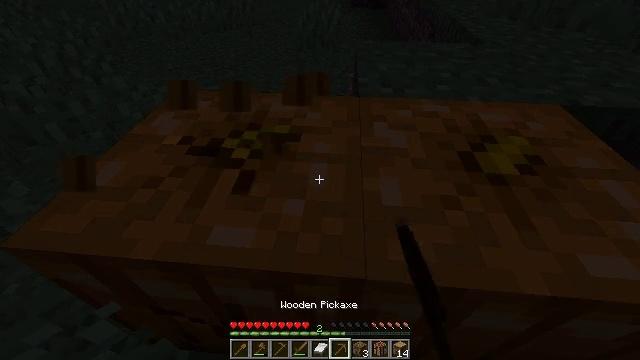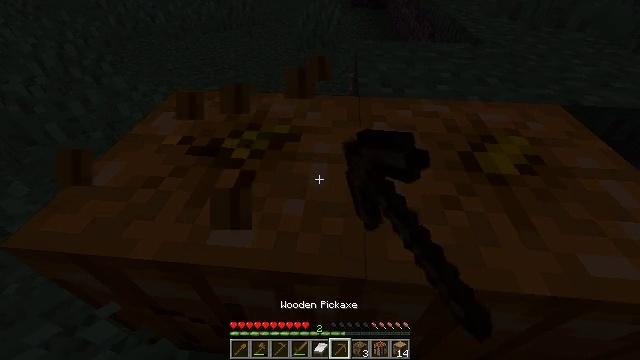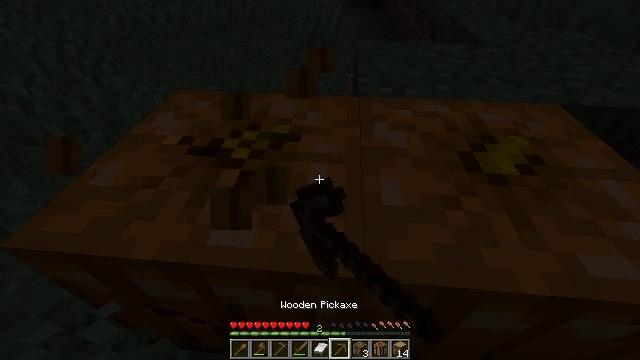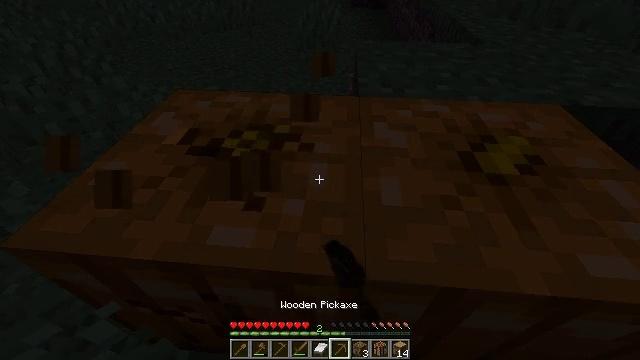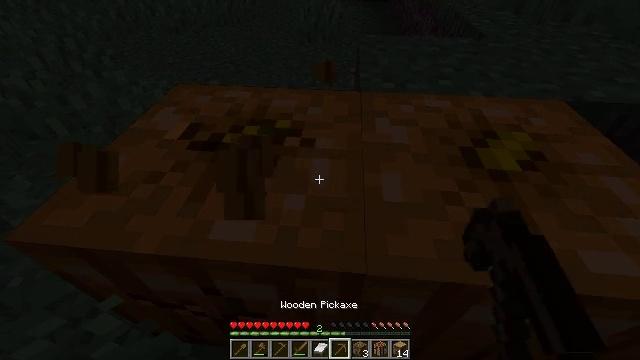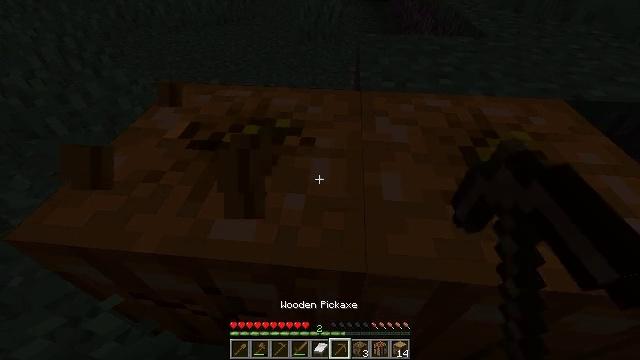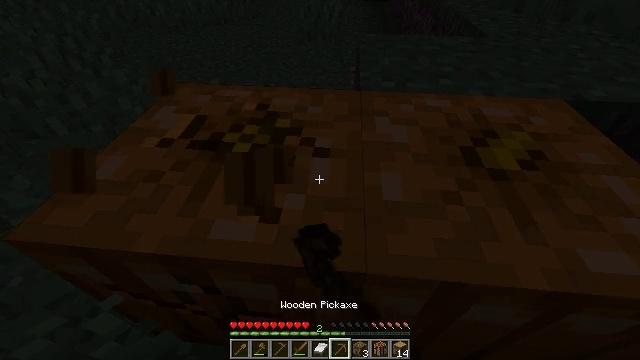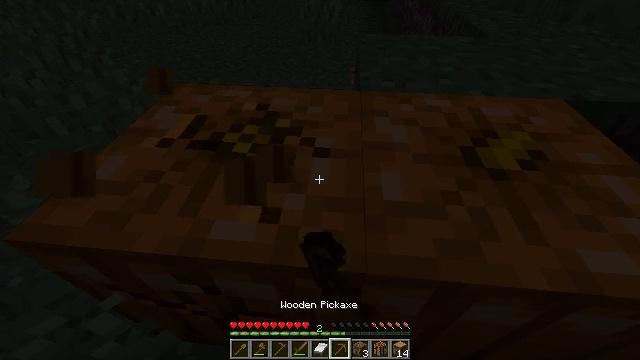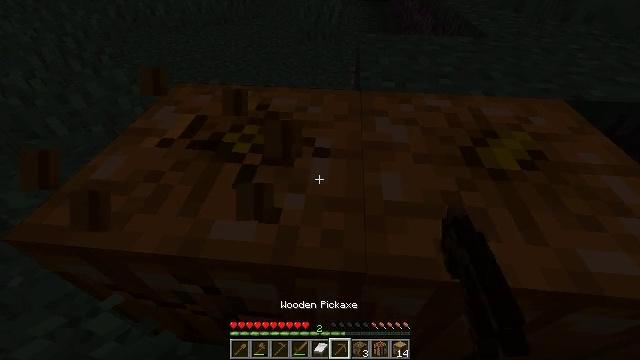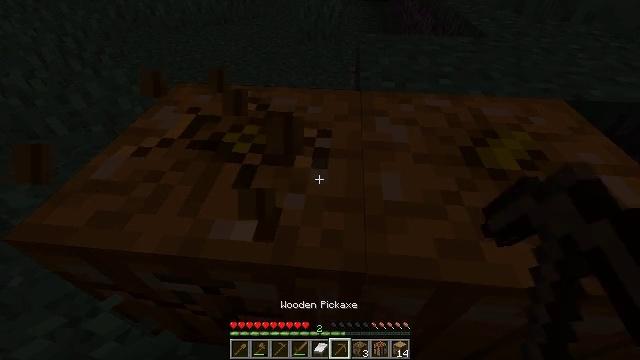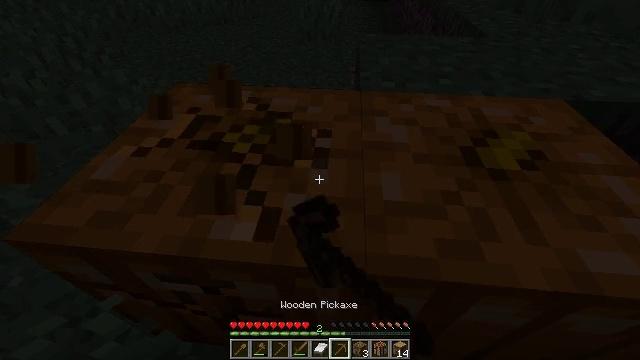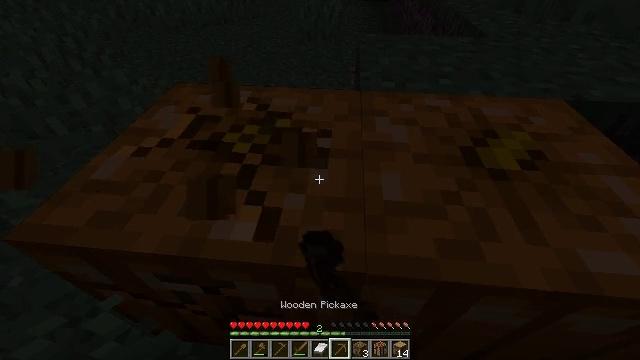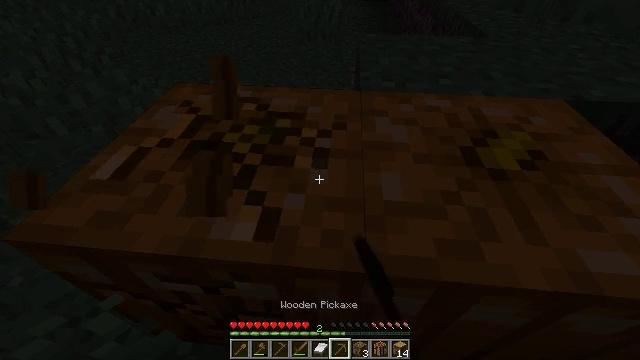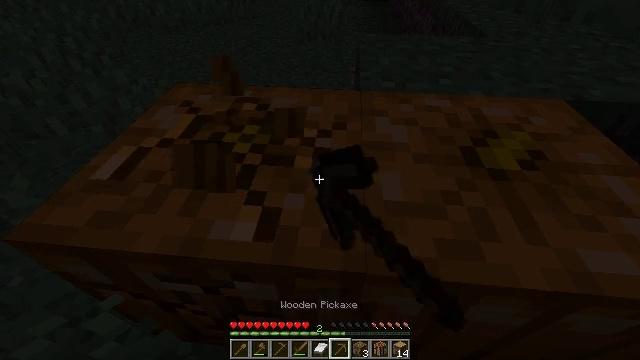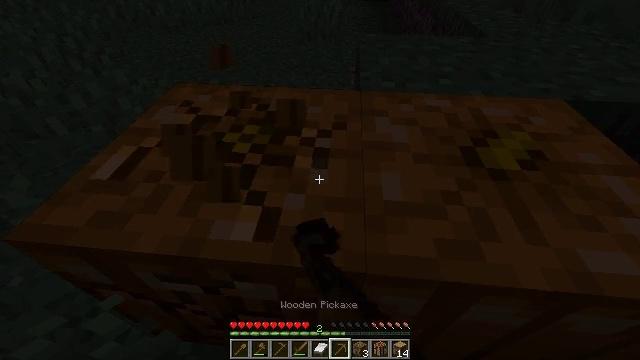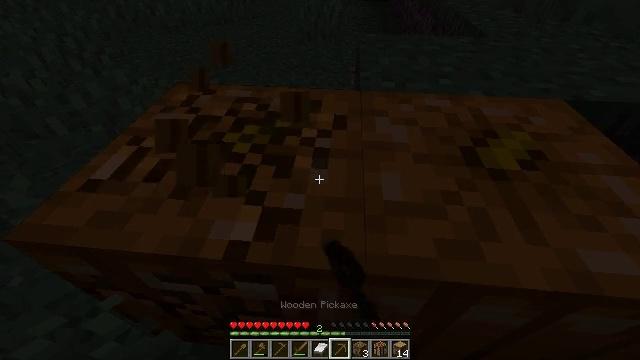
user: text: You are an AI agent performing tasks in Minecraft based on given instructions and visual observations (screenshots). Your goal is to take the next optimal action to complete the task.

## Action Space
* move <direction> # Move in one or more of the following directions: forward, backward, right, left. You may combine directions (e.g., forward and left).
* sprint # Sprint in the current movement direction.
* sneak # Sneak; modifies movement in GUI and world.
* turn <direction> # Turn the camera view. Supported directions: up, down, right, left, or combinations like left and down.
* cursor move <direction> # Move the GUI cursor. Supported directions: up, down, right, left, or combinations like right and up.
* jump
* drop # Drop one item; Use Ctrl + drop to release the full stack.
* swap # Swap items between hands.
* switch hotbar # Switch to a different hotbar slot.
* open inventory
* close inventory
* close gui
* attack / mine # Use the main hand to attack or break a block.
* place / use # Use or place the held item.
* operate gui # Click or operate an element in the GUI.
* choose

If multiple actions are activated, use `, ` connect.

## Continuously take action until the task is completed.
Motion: motion action
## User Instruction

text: Gather a pumpkin block.
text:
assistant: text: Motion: attack / mine
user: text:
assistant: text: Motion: attack / mine
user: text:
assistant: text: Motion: attack / mine
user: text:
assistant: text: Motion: turn down, attack / mine
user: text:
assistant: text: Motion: attack / mine
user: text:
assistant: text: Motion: attack / mine
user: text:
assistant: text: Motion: attack / mine
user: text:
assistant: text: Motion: attack / mine
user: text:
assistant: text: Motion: attack / mine
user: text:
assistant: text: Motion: attack / mine
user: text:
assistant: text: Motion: attack / mine
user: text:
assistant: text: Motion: attack / mine
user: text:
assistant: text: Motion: attack / mine
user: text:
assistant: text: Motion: attack / mine
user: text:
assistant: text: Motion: attack / mine
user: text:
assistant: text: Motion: attack / mine
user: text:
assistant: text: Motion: attack / mine
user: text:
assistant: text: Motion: attack / mine
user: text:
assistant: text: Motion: attack / mine
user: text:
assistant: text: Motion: attack / mine
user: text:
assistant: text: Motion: attack / mine
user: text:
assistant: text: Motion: attack / mine
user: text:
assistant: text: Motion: attack / mine
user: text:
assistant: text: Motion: attack / mine
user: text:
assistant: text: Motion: attack / mine
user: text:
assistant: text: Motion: attack / mine